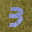
Label: 3